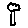
Label: tree